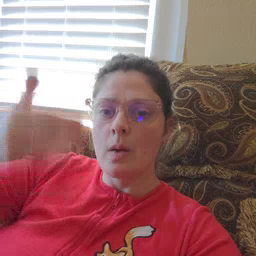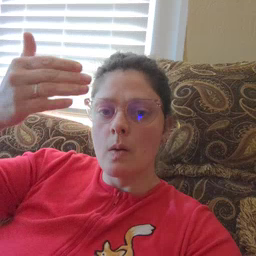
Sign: glasswindow